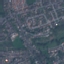
Label: Residential